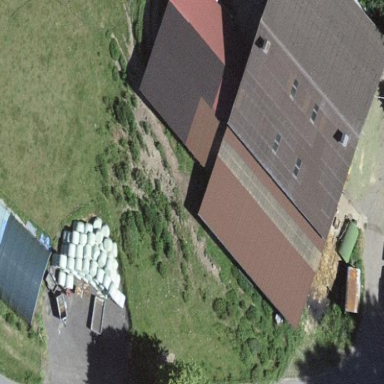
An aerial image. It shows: Barn.